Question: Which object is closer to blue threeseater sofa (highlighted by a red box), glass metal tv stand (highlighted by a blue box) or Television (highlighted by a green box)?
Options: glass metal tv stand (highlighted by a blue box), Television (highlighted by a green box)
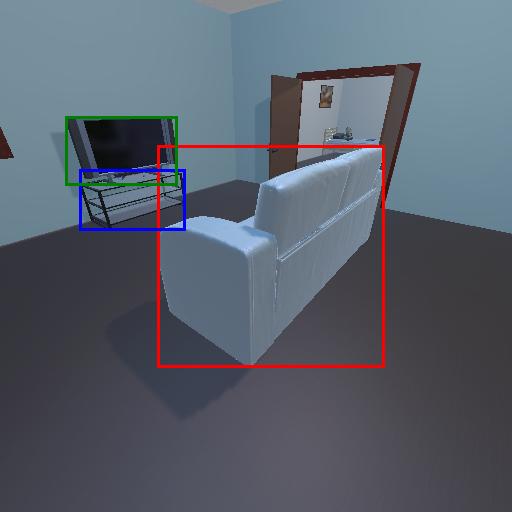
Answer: glass metal tv stand (highlighted by a blue box)